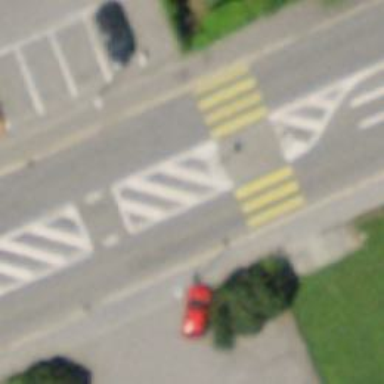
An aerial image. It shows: Uncontrolled zebra crossing with central island.